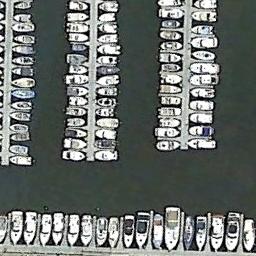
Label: harbor